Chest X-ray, AP view. Patient: 58 years old, sex F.
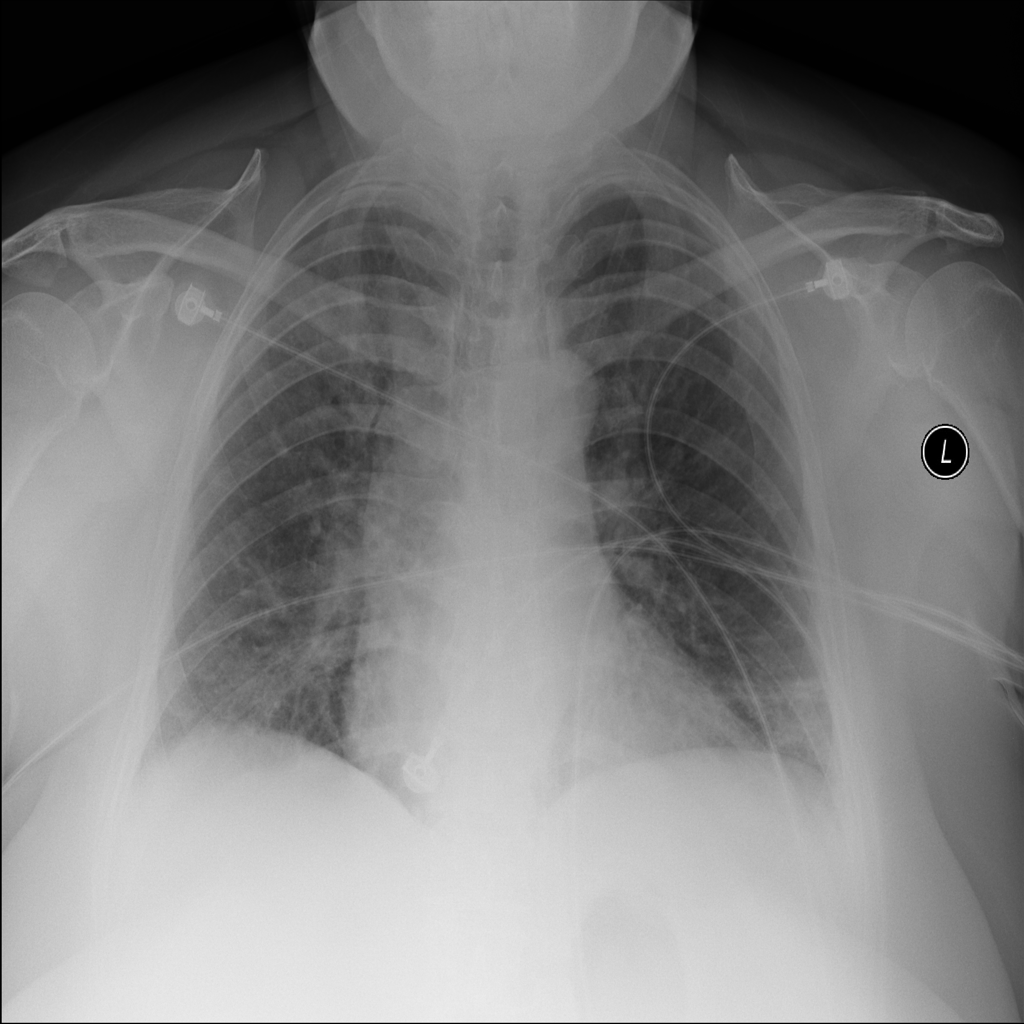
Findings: Consolidation, Infiltration